Question: This is what I see when using the debugger:

Why can't I see the actual values? (I assume it's a setting, but I haven't a clue what it would be).
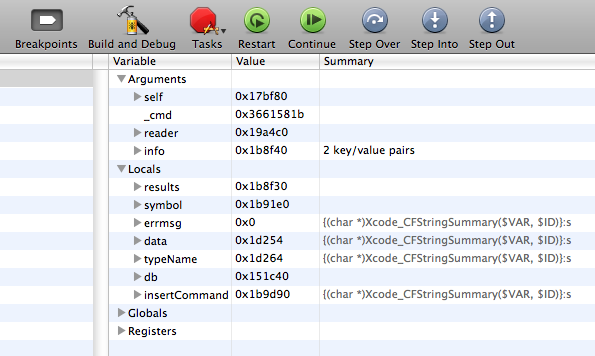
Answer: You see the actual values. 'errmsg' is 0x0, 'data' is 0x1d254, and so on. What you can't see right now is the summary, which usually shows you the contents of the object being pointed to. Sometimes this happens because the debugger is a little confused; sometimes it's because the variables really are out of scope. If you have any optimizations turned on, the compiler may be eliminating the variable in question. One clue here is that both 'data' and 'typename' have the same value, so at least one of those isn't valid at this point in the code.
If the debugger is just confused, one way to see the object is to use the gdb console. gdb has a 'print-object' command, abbreviated 'po', that's very useful:
'''
> po data
'''
will do its best to print a useful value.